Question: I'm trying to figure out why my bigger box does NOT contain the smaller box.
I have the following:
'''
BoundingBox b = new BoundingBox(new Vector3(soldier.Position.X - 0.3f, soldier.Position.Y, soldier.Position.Z + 0.2f), new Vector3(soldier.Position.X + 0.3f, soldier.Position.Y + 1.8f, soldier.Position.Z - 0.2f));
BoundingBox b2 = new BoundingBox(new Vector3(soldier.Position.X - 0.015f, soldier.Position.Y + 0.01f, soldier.Position.Z + 0.07f), new Vector3(soldier.Position.X + 0.015f, soldier.Position.Y + 0.015f, soldier.Position.Z - 0.055f));
Console.WriteLine(b.Contains(b2));
Console.WriteLine(soldier.Position);
BoundingBoxRenderer.Render(b, GraphicsDevice, cam.View, cam.Projection, Color.Red);
BoundingBoxRenderer.Render(b2, GraphicsDevice, cam.View, cam.Projection, Color.White);
'''
And it prints "Disjoint". However, the smaller box (b2) is definitely inside the bigger box (b). Is there a reason it prints disjointed?

It draws the white box (b2) inside the red box(b) just fine.
However, it prints:
'Disjoint {X:22.5 Y:0 Z:-21.5}'
Is there something wrong with my bounding boxes?
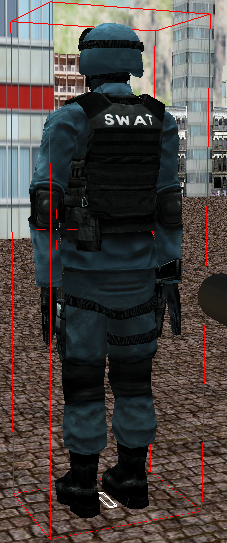
Answer: > Is there something wrong with my bounding boxes?
Yes. Your boxes are inside out.
For all Bounding boxes;
the min.x must be a lower value that the max.x.
the min.y must be a lower value that the max.y.
the min.z must be a lower value that the max.z.
But for both of your boxes, the min.z is a greater value than the max.z. Since this is opposite of what's required, this will cause your boxes to fail.
> Why does it then appear to render properly?
Perhaps you have an issue with your rendering code that is negating the Z components.